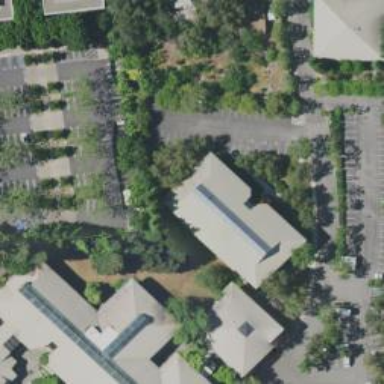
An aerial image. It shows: Building with gabled roof.